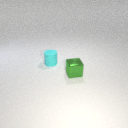
small green metal cube to the right of small cyan rubber cylinder